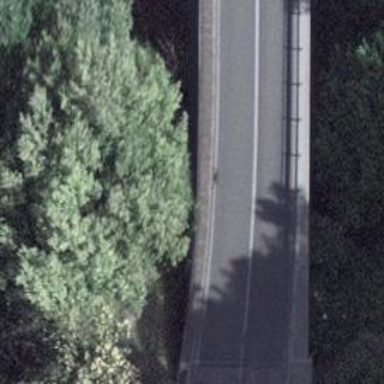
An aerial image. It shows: Tertiary road on asphalt surface on bridge.